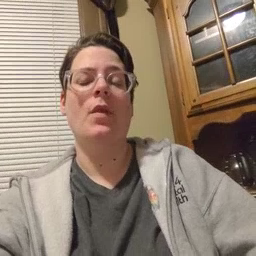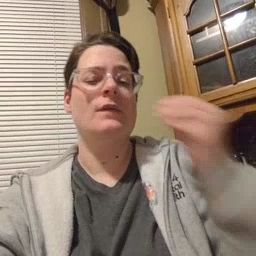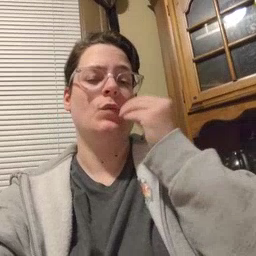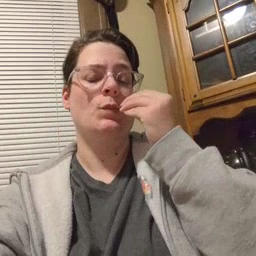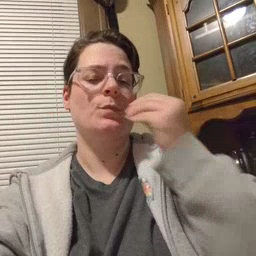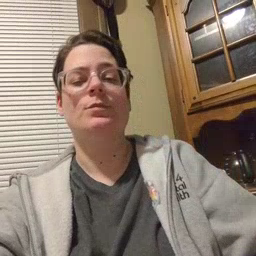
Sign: food